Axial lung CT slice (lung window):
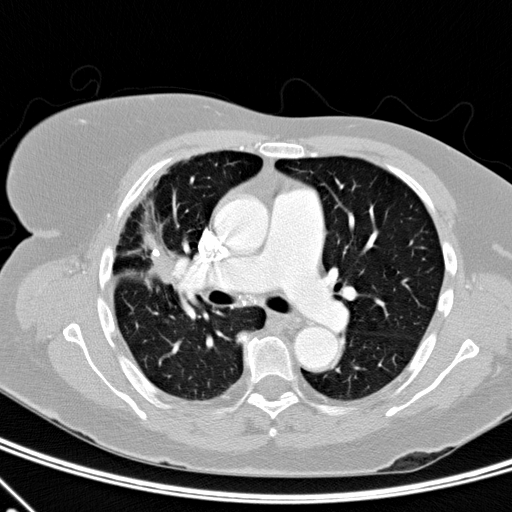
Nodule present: no